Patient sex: F
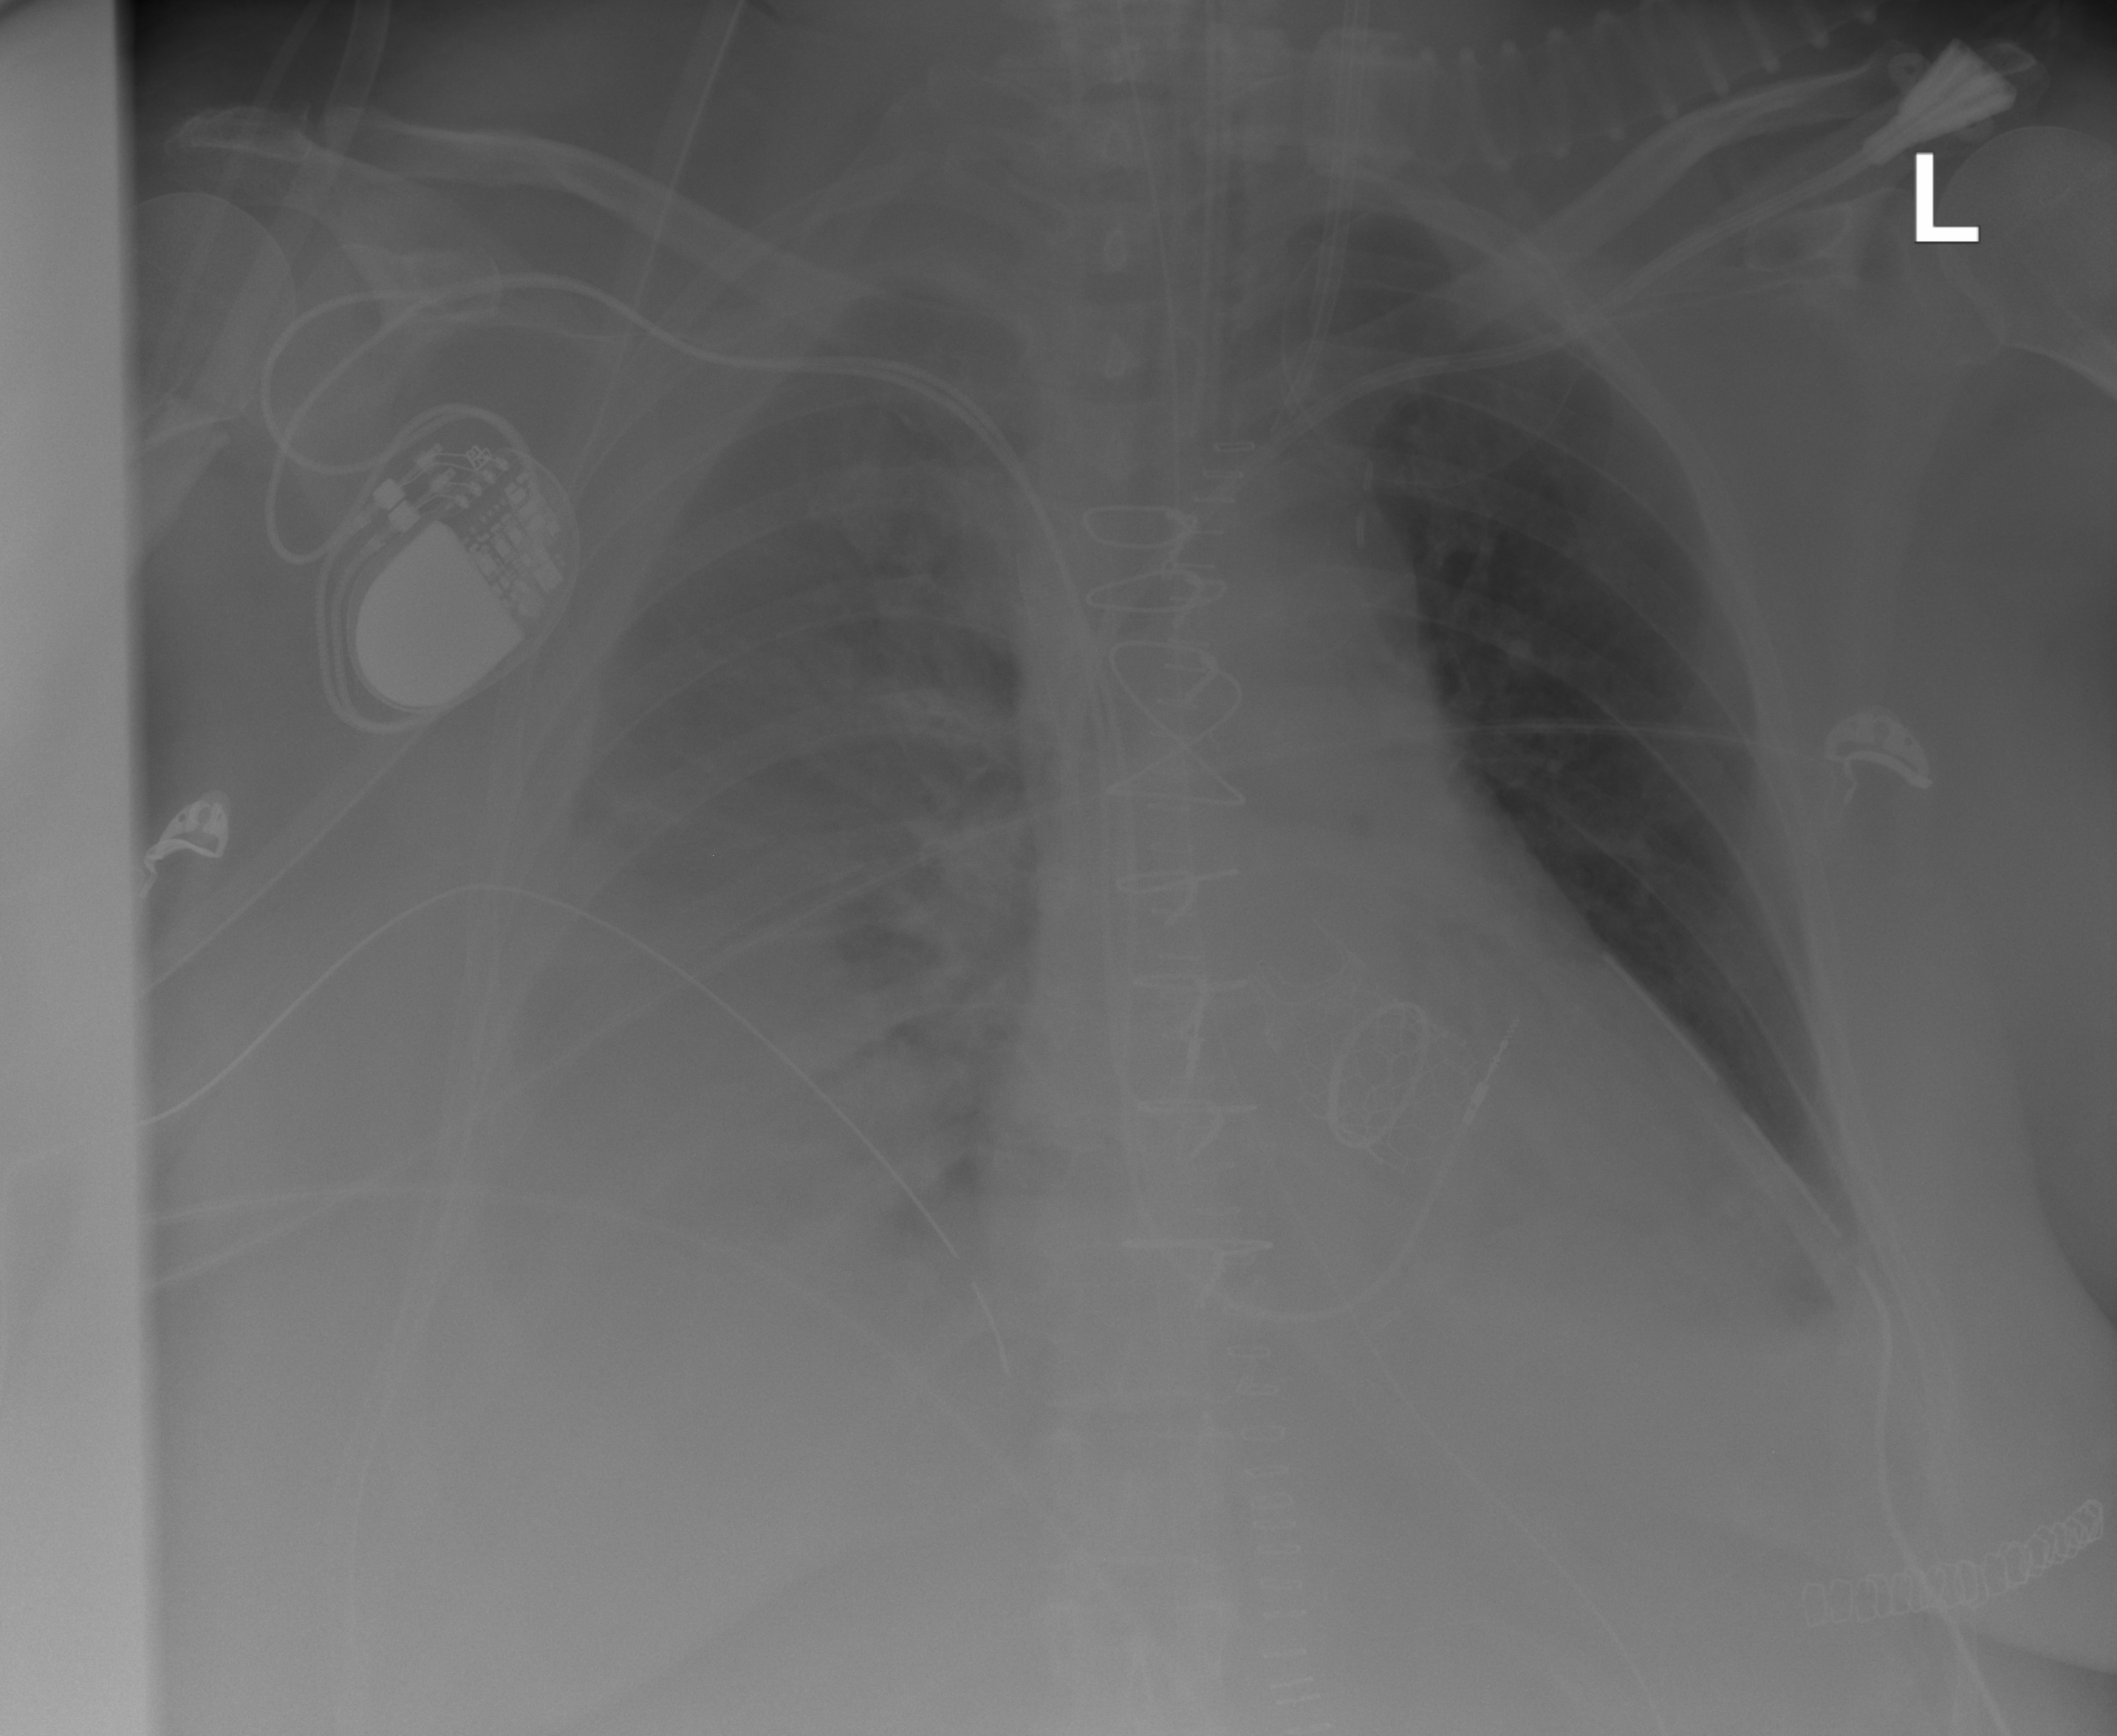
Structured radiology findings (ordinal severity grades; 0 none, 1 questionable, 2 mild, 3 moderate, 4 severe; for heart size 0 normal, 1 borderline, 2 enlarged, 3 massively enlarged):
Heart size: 0
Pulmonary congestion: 0
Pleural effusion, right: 3
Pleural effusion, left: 2
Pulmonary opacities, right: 0
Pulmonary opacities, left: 0
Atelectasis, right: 3
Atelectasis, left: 0